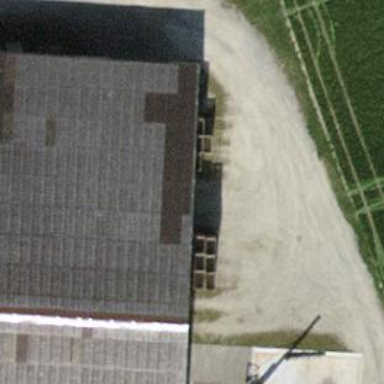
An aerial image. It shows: Gabled roof on farm auxiliary building.